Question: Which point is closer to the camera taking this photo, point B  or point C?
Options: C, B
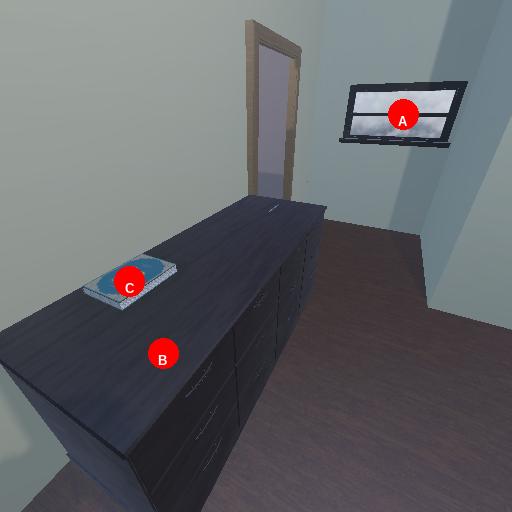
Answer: C